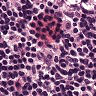
Metastatic tissue present: no